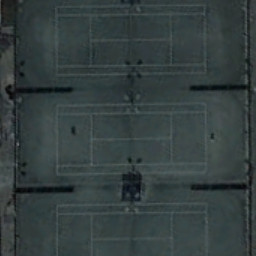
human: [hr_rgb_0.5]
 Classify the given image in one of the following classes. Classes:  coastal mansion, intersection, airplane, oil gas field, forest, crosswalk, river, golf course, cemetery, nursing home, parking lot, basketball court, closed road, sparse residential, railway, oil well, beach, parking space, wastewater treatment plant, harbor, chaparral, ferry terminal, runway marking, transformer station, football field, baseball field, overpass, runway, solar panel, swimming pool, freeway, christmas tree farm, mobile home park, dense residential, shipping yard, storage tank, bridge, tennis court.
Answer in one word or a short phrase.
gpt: tennis court